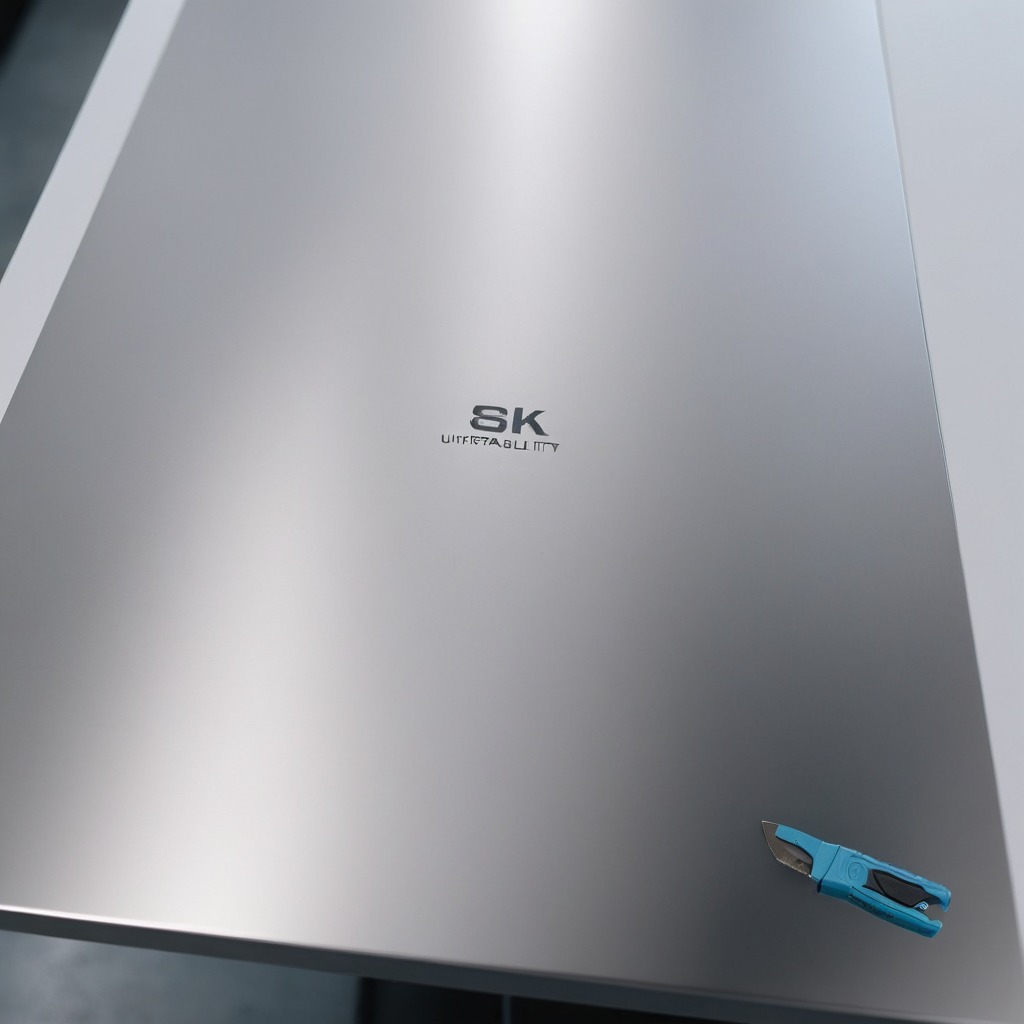
A utility knife lies on a stainless steel table in a high-end prototyping lab.